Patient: sex M, age 57
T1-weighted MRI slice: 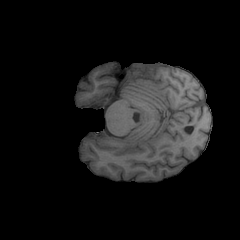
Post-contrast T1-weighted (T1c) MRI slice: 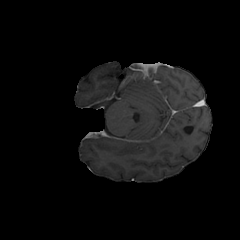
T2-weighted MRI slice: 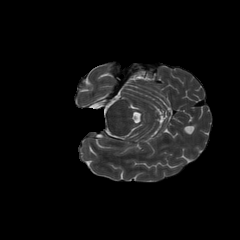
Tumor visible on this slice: no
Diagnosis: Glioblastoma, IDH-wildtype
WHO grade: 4